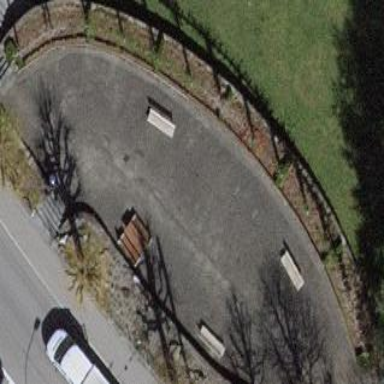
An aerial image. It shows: Garden area enclosed by retaining wall.